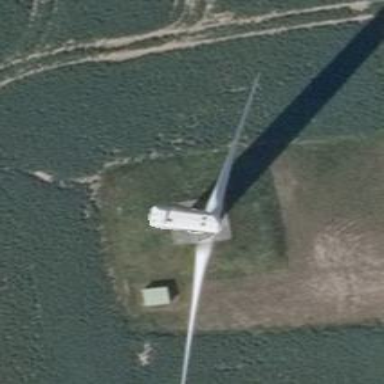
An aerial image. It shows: Wind generator powered by horizontal-axis wind turbine.